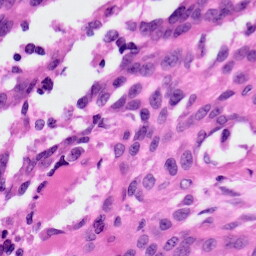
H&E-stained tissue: Ovarian